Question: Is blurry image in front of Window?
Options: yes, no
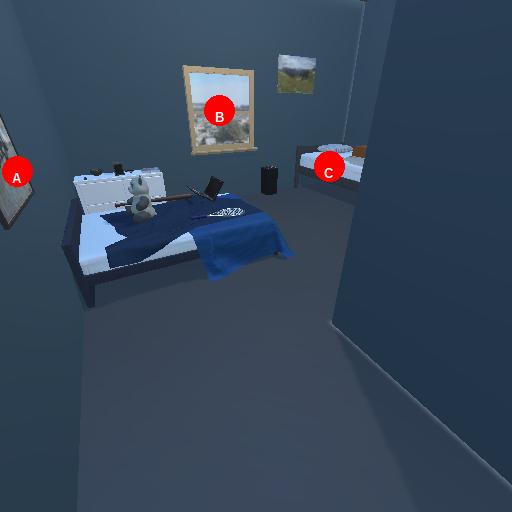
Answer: yes